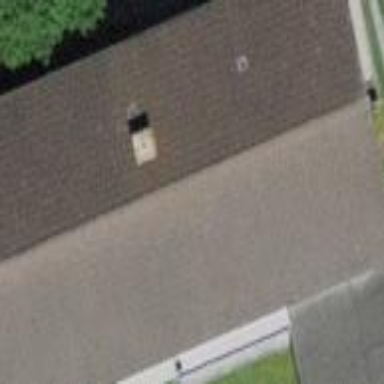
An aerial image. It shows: Image showing building with apartments.